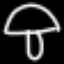
Label: mushroom